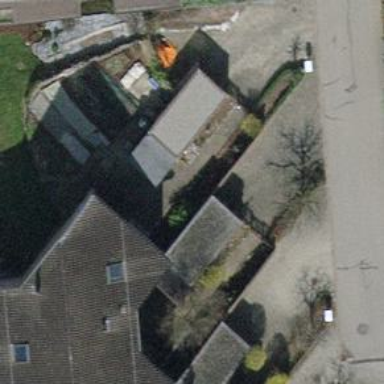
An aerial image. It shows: Terrace building.